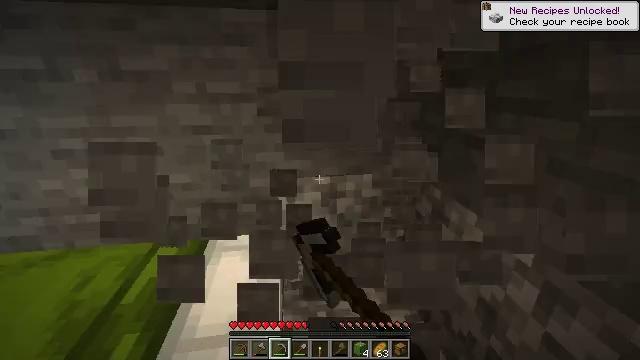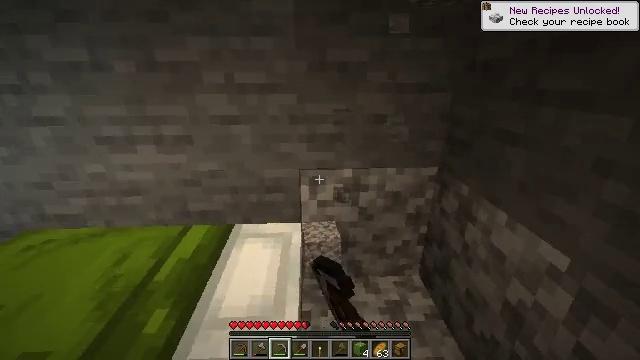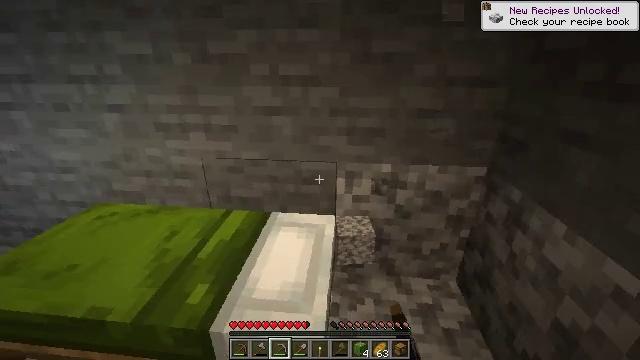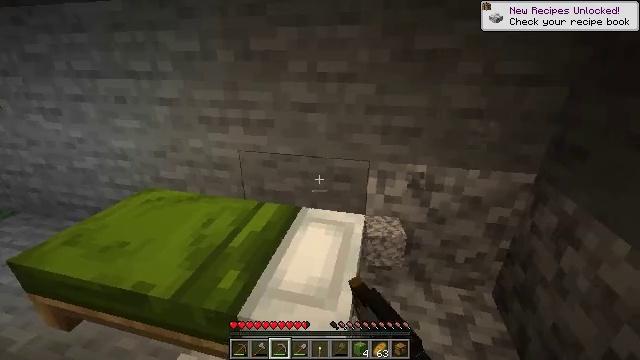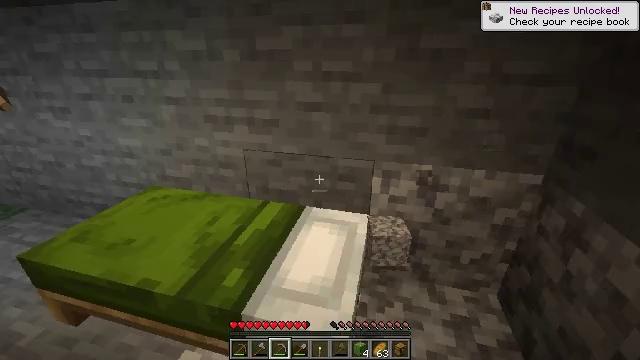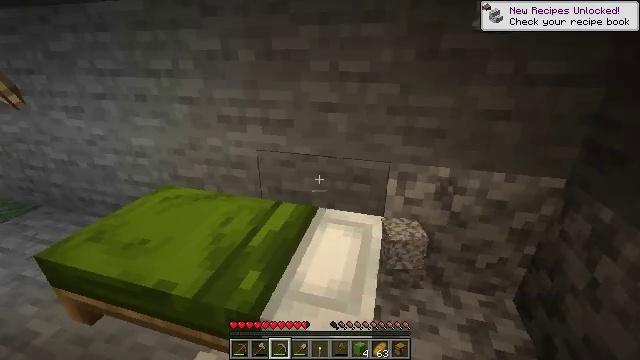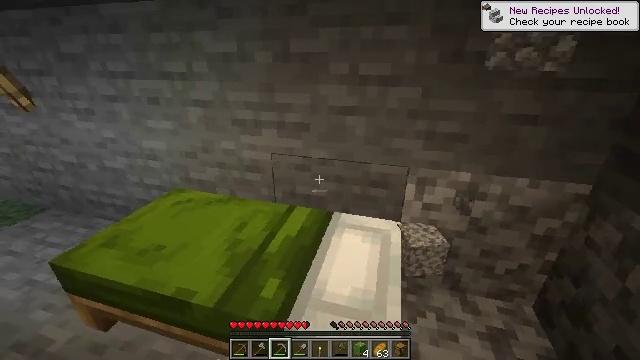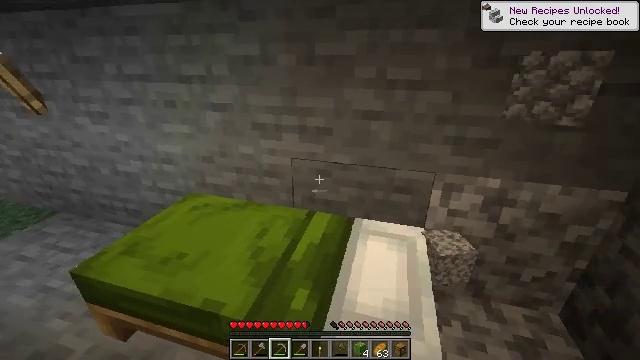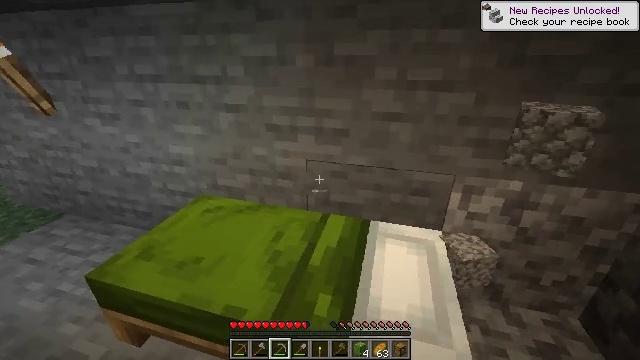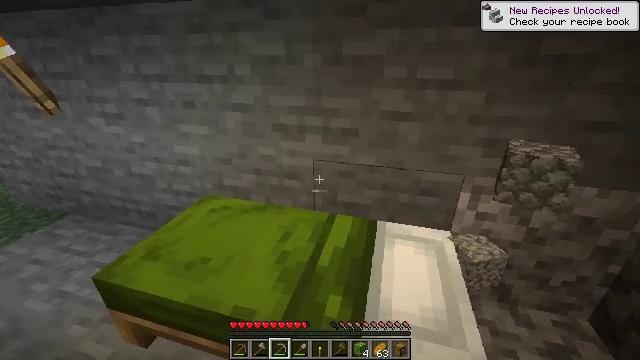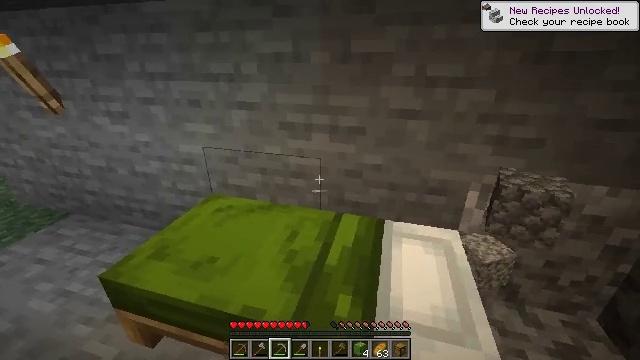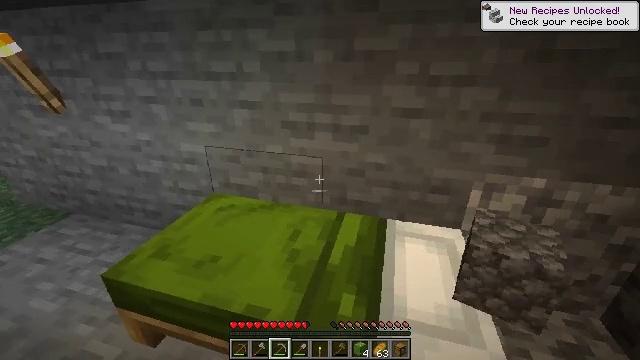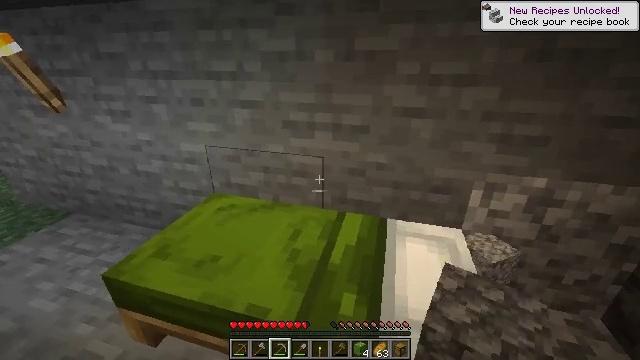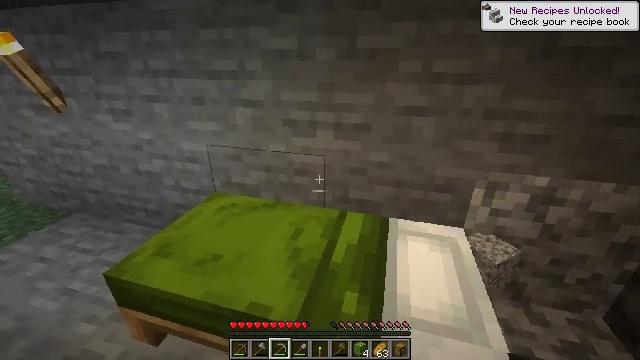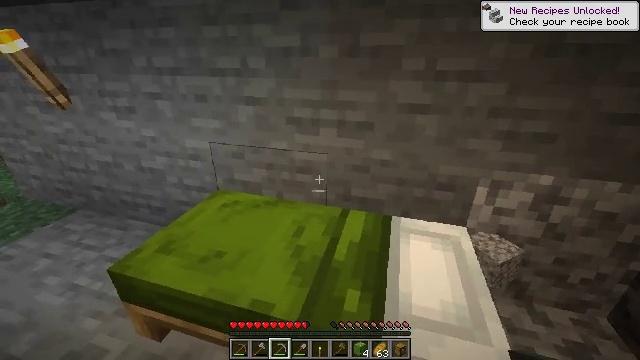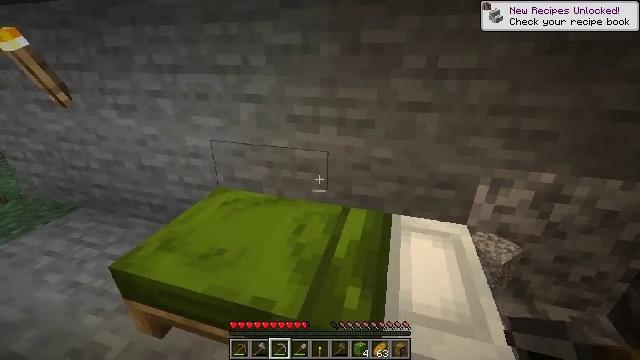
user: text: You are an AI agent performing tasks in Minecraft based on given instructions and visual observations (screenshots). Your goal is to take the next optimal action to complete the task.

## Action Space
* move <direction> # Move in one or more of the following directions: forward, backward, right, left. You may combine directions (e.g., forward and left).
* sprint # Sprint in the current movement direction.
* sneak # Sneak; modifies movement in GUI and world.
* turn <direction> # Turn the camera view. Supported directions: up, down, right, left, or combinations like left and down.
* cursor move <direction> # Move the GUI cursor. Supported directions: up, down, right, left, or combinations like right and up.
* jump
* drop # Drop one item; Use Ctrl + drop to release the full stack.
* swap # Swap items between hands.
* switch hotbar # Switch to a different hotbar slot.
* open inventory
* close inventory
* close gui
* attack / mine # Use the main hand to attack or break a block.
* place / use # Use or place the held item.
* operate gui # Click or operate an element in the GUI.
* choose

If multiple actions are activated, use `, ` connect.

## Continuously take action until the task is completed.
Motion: motion action
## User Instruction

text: Attack the green bed to collect it.
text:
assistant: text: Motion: turn left and down, attack / mine
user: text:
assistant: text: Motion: turn left and down, attack / mine
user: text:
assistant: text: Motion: turn left
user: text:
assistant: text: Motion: turn left
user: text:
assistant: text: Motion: move left
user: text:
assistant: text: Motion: move left
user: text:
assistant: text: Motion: move left
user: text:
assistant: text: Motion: no_op
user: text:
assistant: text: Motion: no_op
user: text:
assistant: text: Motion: no_op
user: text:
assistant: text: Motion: no_op
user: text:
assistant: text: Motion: no_op
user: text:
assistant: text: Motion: no_op
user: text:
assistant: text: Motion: no_op
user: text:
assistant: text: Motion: no_op
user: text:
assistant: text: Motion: turn down
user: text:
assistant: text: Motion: turn down
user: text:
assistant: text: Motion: no_op
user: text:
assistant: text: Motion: no_op
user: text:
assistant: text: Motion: no_op
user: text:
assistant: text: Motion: move left
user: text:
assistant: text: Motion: move left
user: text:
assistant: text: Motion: move left, turn right and down
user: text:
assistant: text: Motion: turn right and down
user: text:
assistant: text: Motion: no_op
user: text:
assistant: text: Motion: turn right and down
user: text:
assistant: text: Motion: turn right
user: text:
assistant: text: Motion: turn right and down
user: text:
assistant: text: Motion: turn right and down
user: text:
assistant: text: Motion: turn right and down